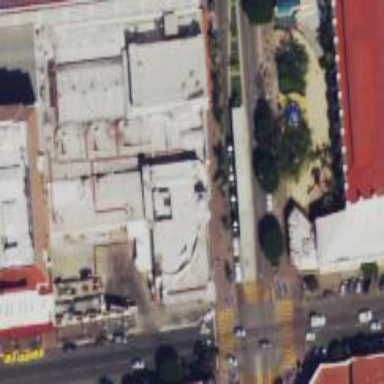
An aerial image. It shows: Commercial building.